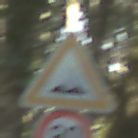
Verkehrszeichen: UnebeneFahrbahn
Zusatzzeichen unten: Geschwindigkeit80
Umgebung: Outdoor, Nature
Tageszeit: Midday
Wetter: Clear
Licht: Natural
Jahreszeit: NotSpecified
Kontrast: LowContrast